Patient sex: F
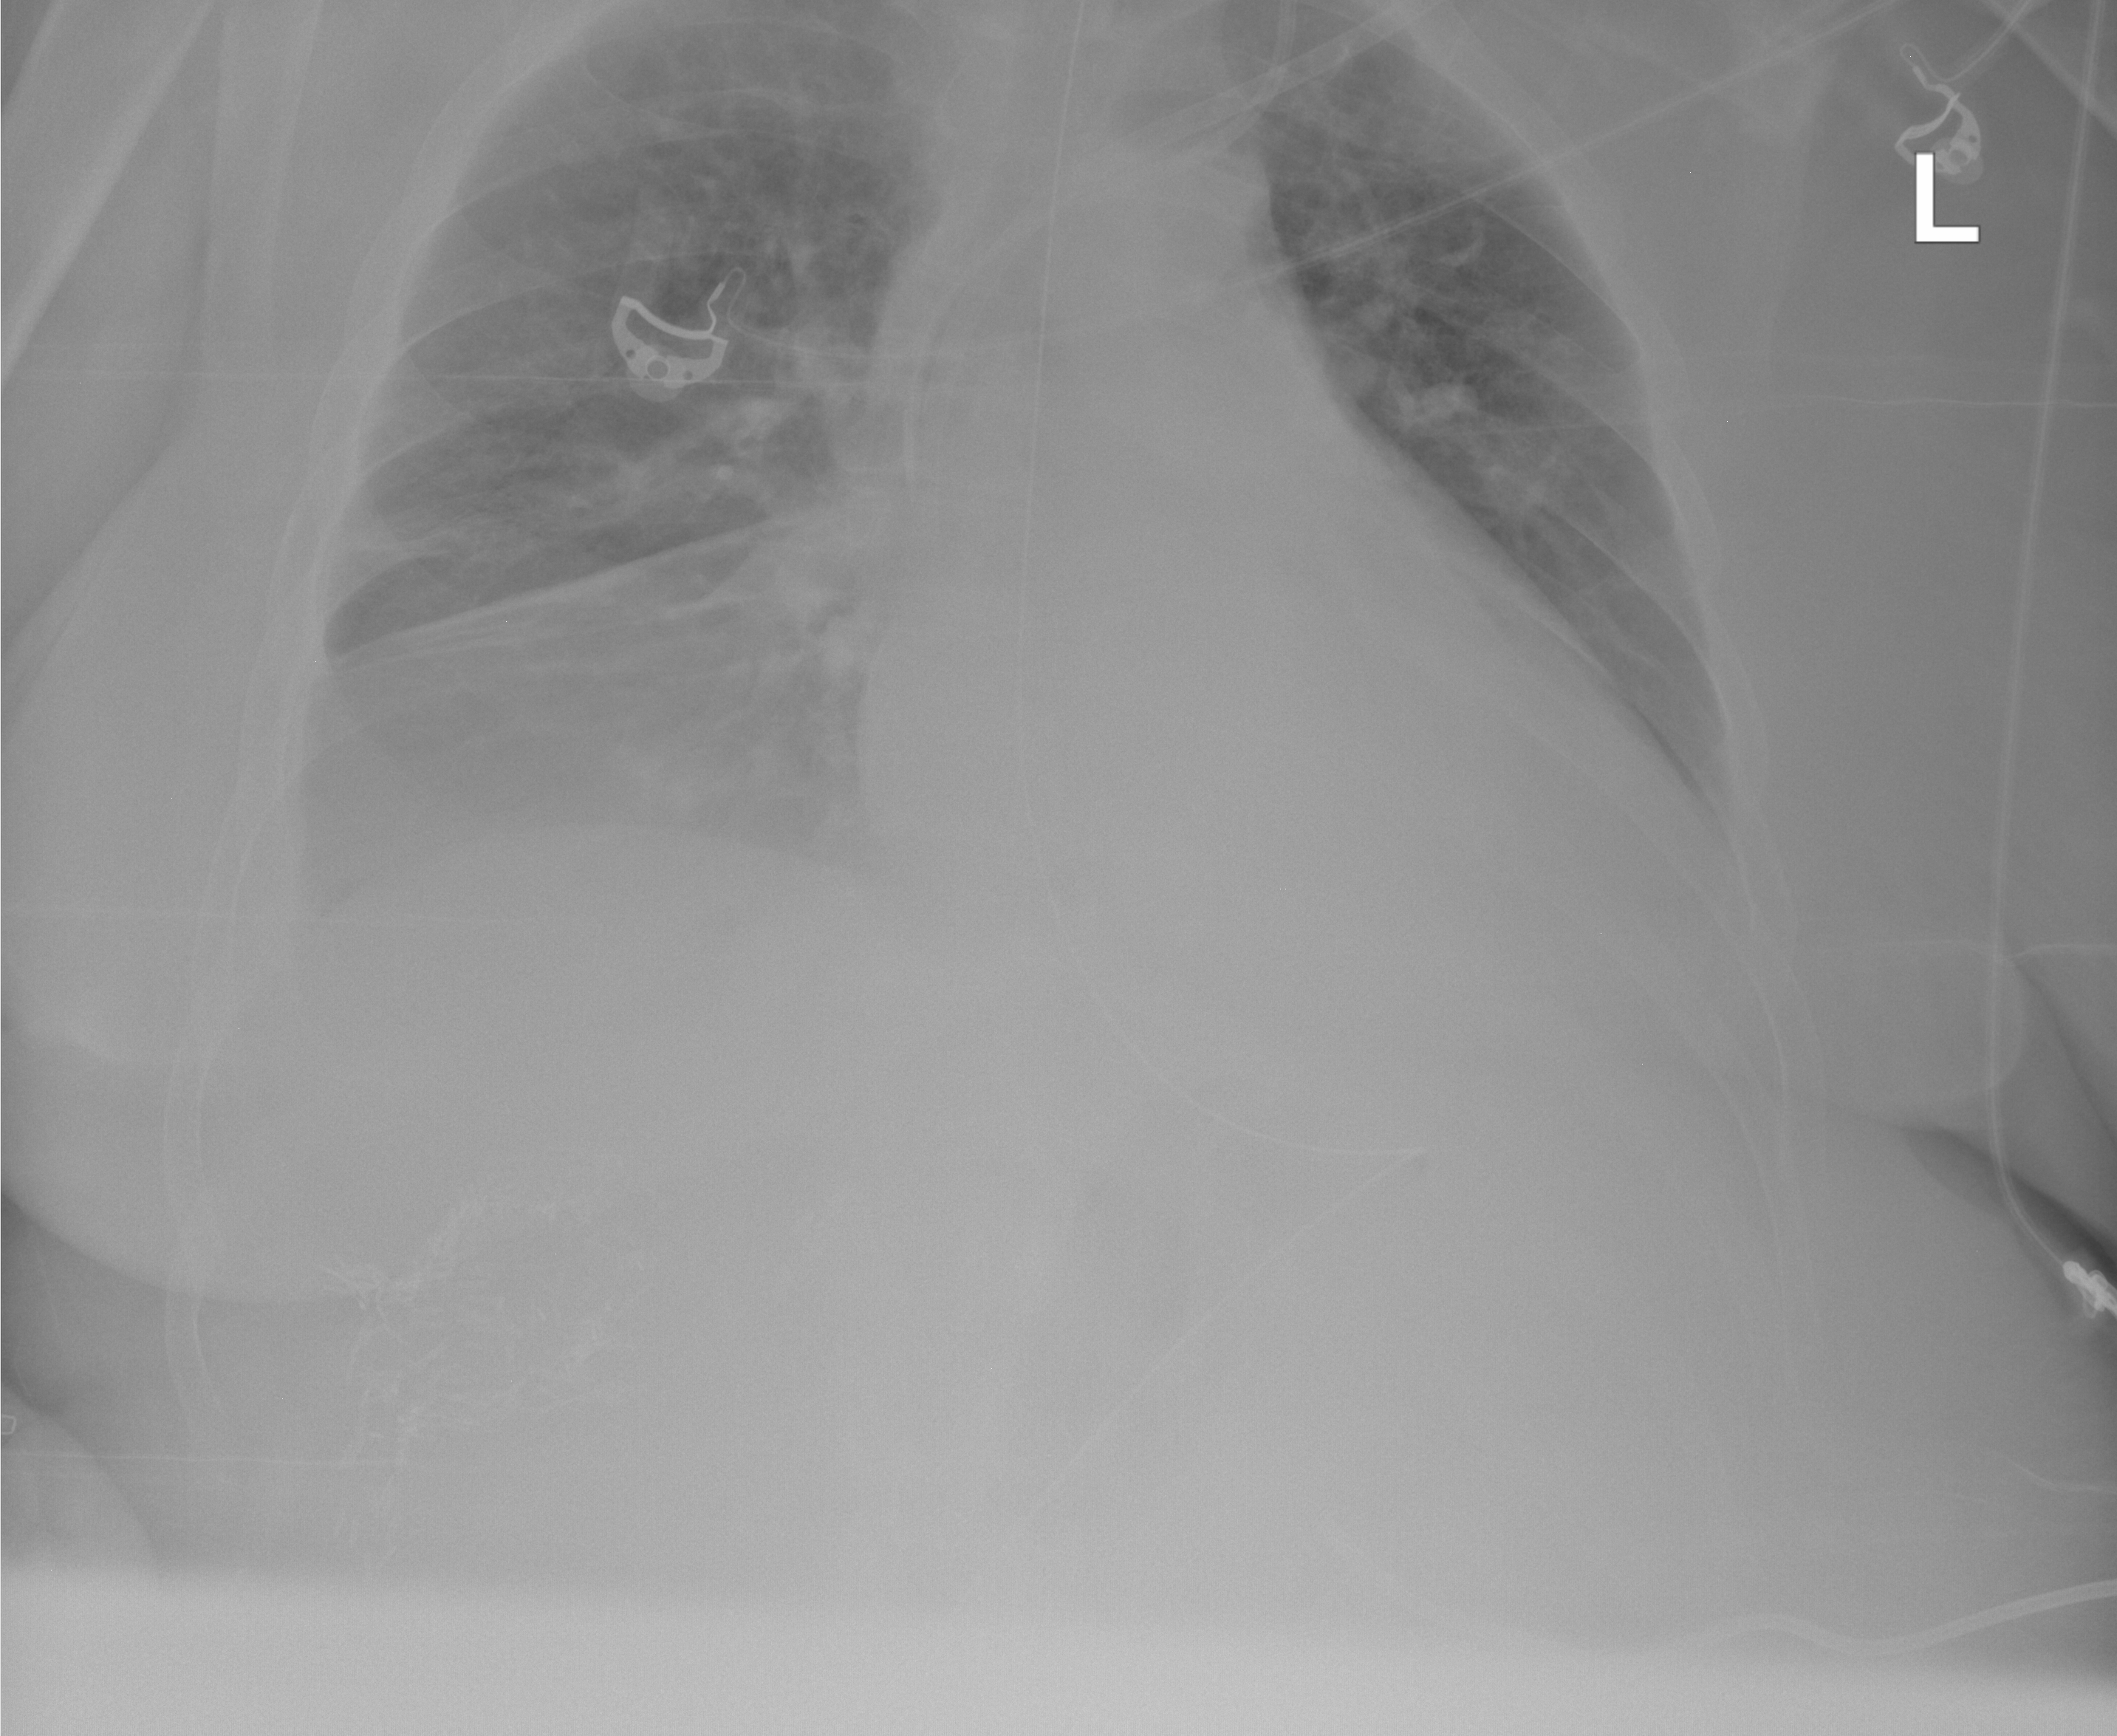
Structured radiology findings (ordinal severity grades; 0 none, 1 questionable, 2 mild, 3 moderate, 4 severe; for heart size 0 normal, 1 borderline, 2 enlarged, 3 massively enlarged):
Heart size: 1
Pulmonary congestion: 0
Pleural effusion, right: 0
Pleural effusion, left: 0
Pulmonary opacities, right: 0
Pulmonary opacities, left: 0
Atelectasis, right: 2
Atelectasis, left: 0